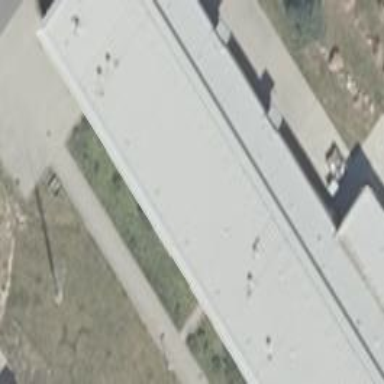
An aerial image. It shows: Building with white flat roof.